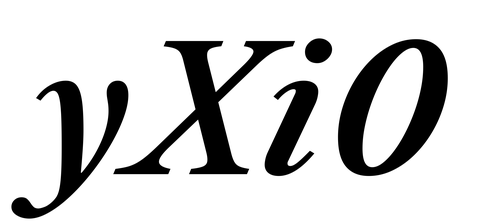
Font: LibreCaslonText-Italic_SemiBold_Italic